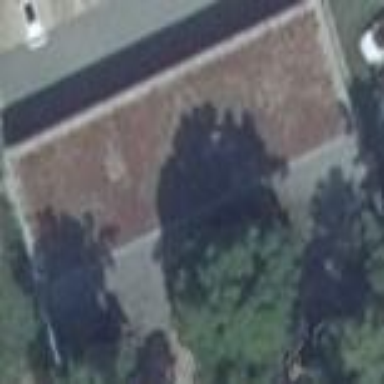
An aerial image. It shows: White building with flat roof.